Question: I am new to android and try to construct this layout using TableLayout.
I am not able to set columns for the second row to be column span = 2.

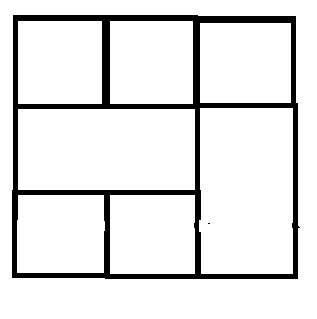
Answer: You can span columns but that's impossible to span rows in TableLayout. Good examples you can find <URL>.